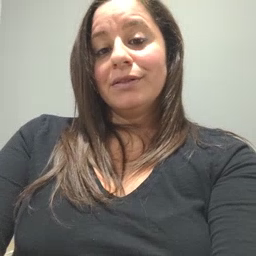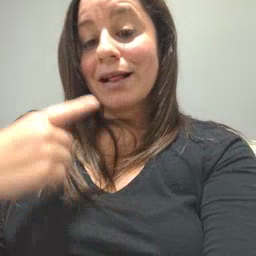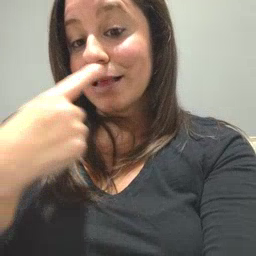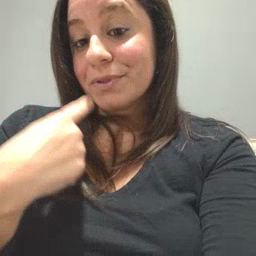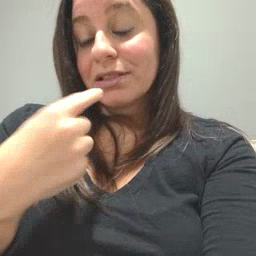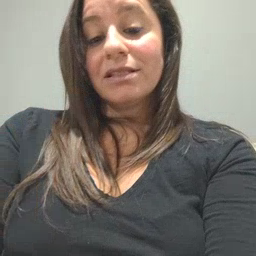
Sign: lips